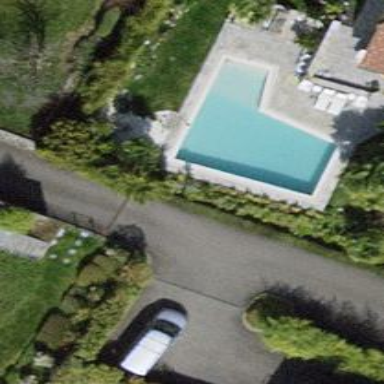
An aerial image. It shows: Swimming pool located in leisure land.